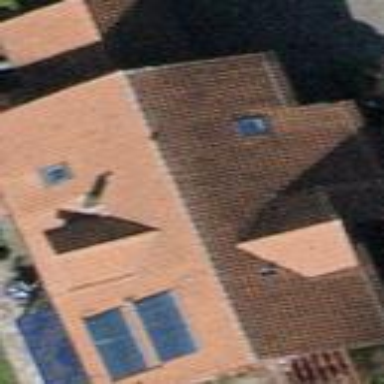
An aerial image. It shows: Detached building with gabled roof.